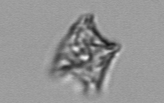
Label: Eucampia